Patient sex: F
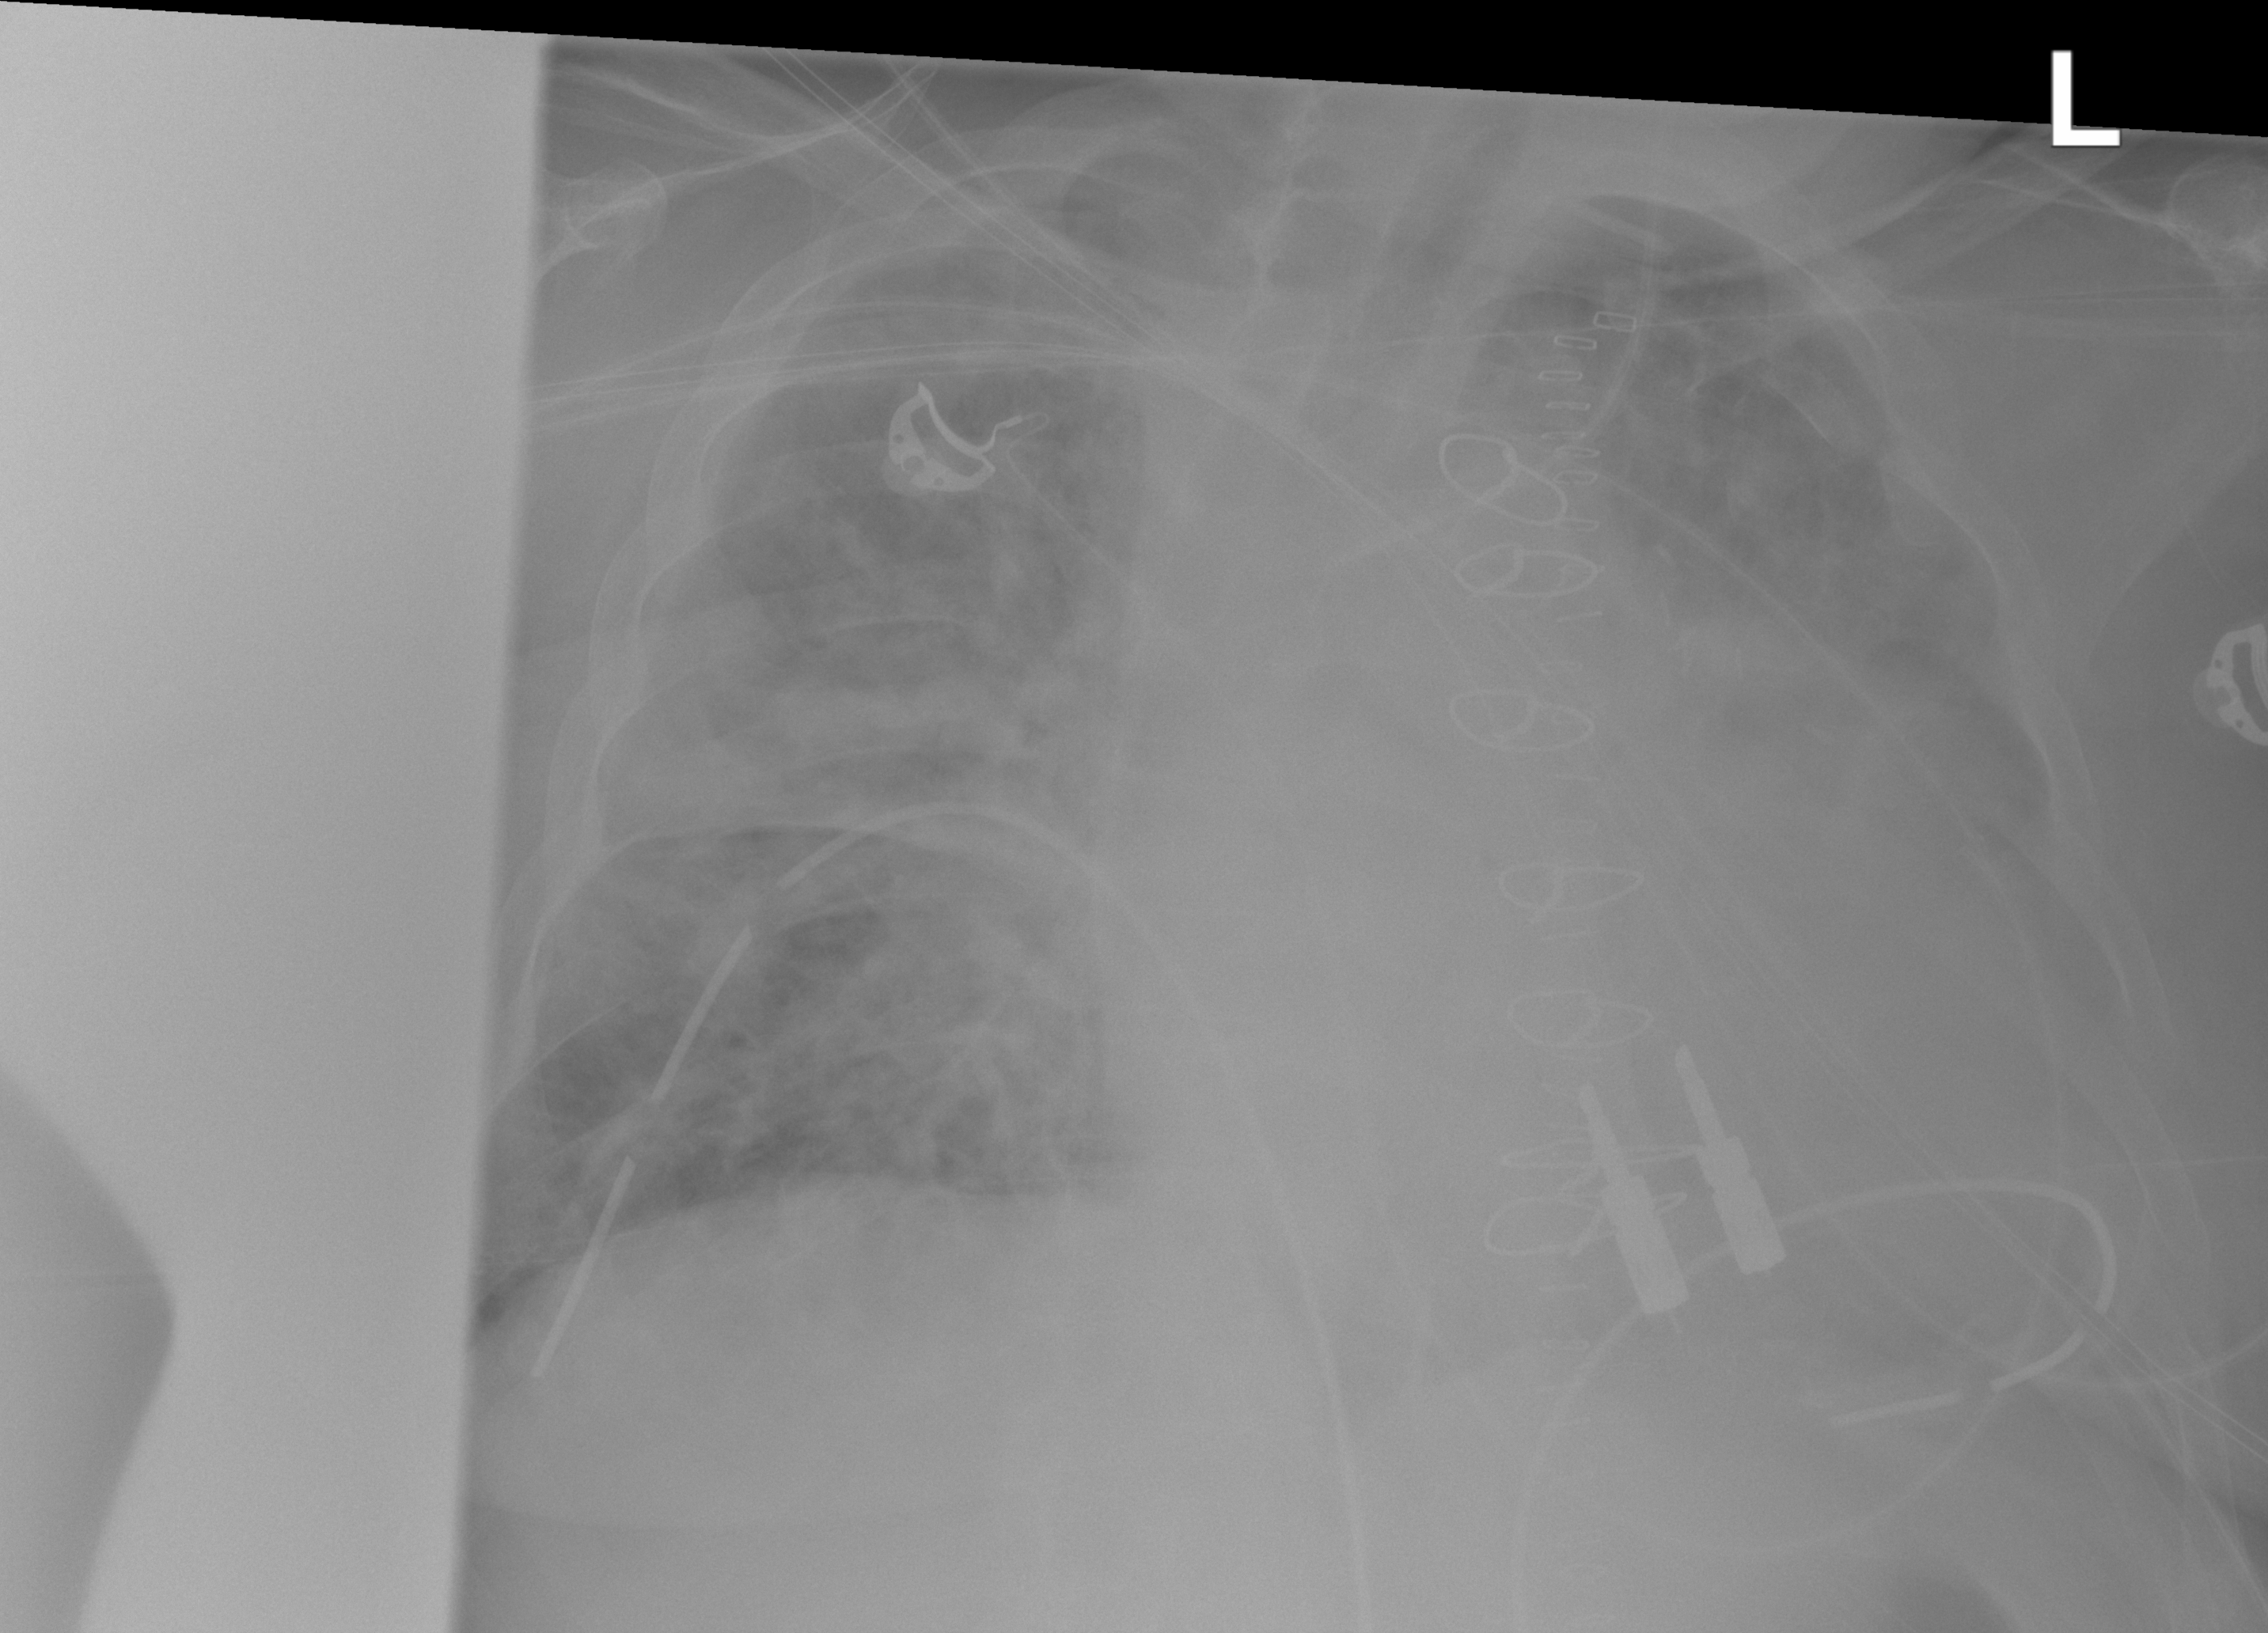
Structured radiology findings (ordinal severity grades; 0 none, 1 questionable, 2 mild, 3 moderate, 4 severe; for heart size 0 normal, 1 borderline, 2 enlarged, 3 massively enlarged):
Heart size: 3
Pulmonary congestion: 3
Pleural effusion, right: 0
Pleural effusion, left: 2
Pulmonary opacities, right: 2
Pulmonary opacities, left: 2
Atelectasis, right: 0
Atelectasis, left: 3